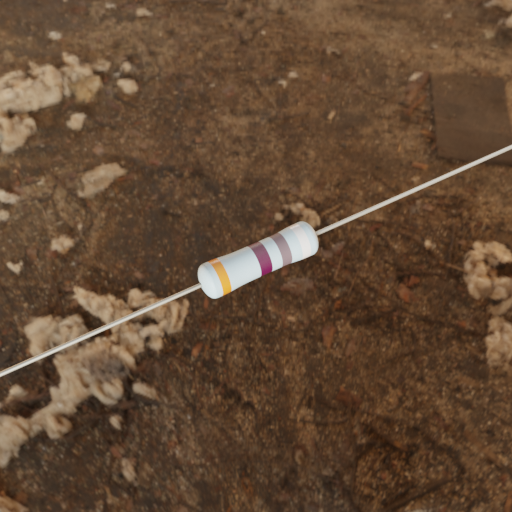
Resistor colour bands (in order): orange, brown, gray, white